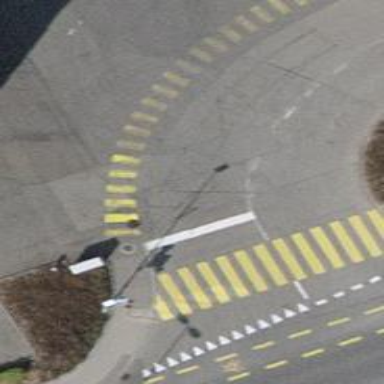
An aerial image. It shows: Road with traffic signals controlling the flow of traffic.